Aerial crown-view tile of a tropical tree (Barro Colorado Island, Panama), acquired 20250217:
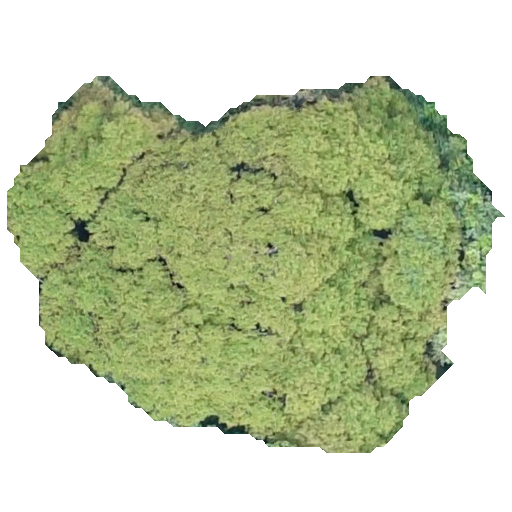
Species: Hymenaea courbaril
GBIF accepted scientific name: Hymenaea courbaril
Crown area: 202.424 m²